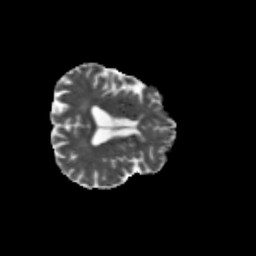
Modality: MD
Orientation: axial
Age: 67
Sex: female
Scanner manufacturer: siemens
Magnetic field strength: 3 T
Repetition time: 4.71 s
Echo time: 0.0906 s